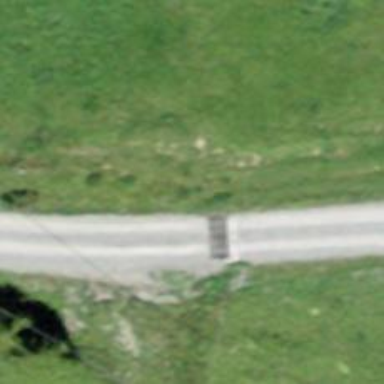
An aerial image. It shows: Cattle grid.